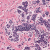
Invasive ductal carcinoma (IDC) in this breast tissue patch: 0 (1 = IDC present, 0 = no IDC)